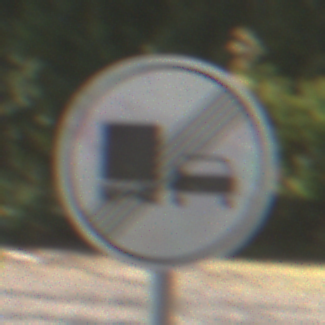
Verkehrszeichen: EndeUeberholverbotKraftfahrzeuge
Umgebung: Outdoor, Nature
Tageszeit: Midday
Wetter: Clear
Licht: Natural
Jahreszeit: Summer
Kontrast: HighContrast